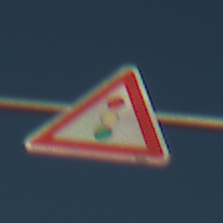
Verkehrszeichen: Lichtzeichenanlage
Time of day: SunriseSunset
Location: Outdoor (Nature)
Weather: Clear
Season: NotSpecified
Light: Natural